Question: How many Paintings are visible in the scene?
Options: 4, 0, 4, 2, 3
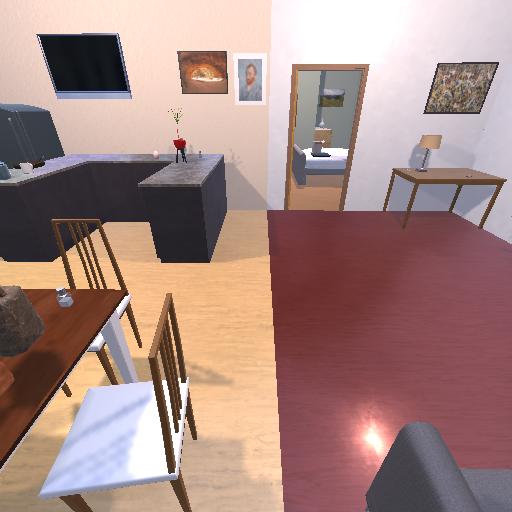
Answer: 4